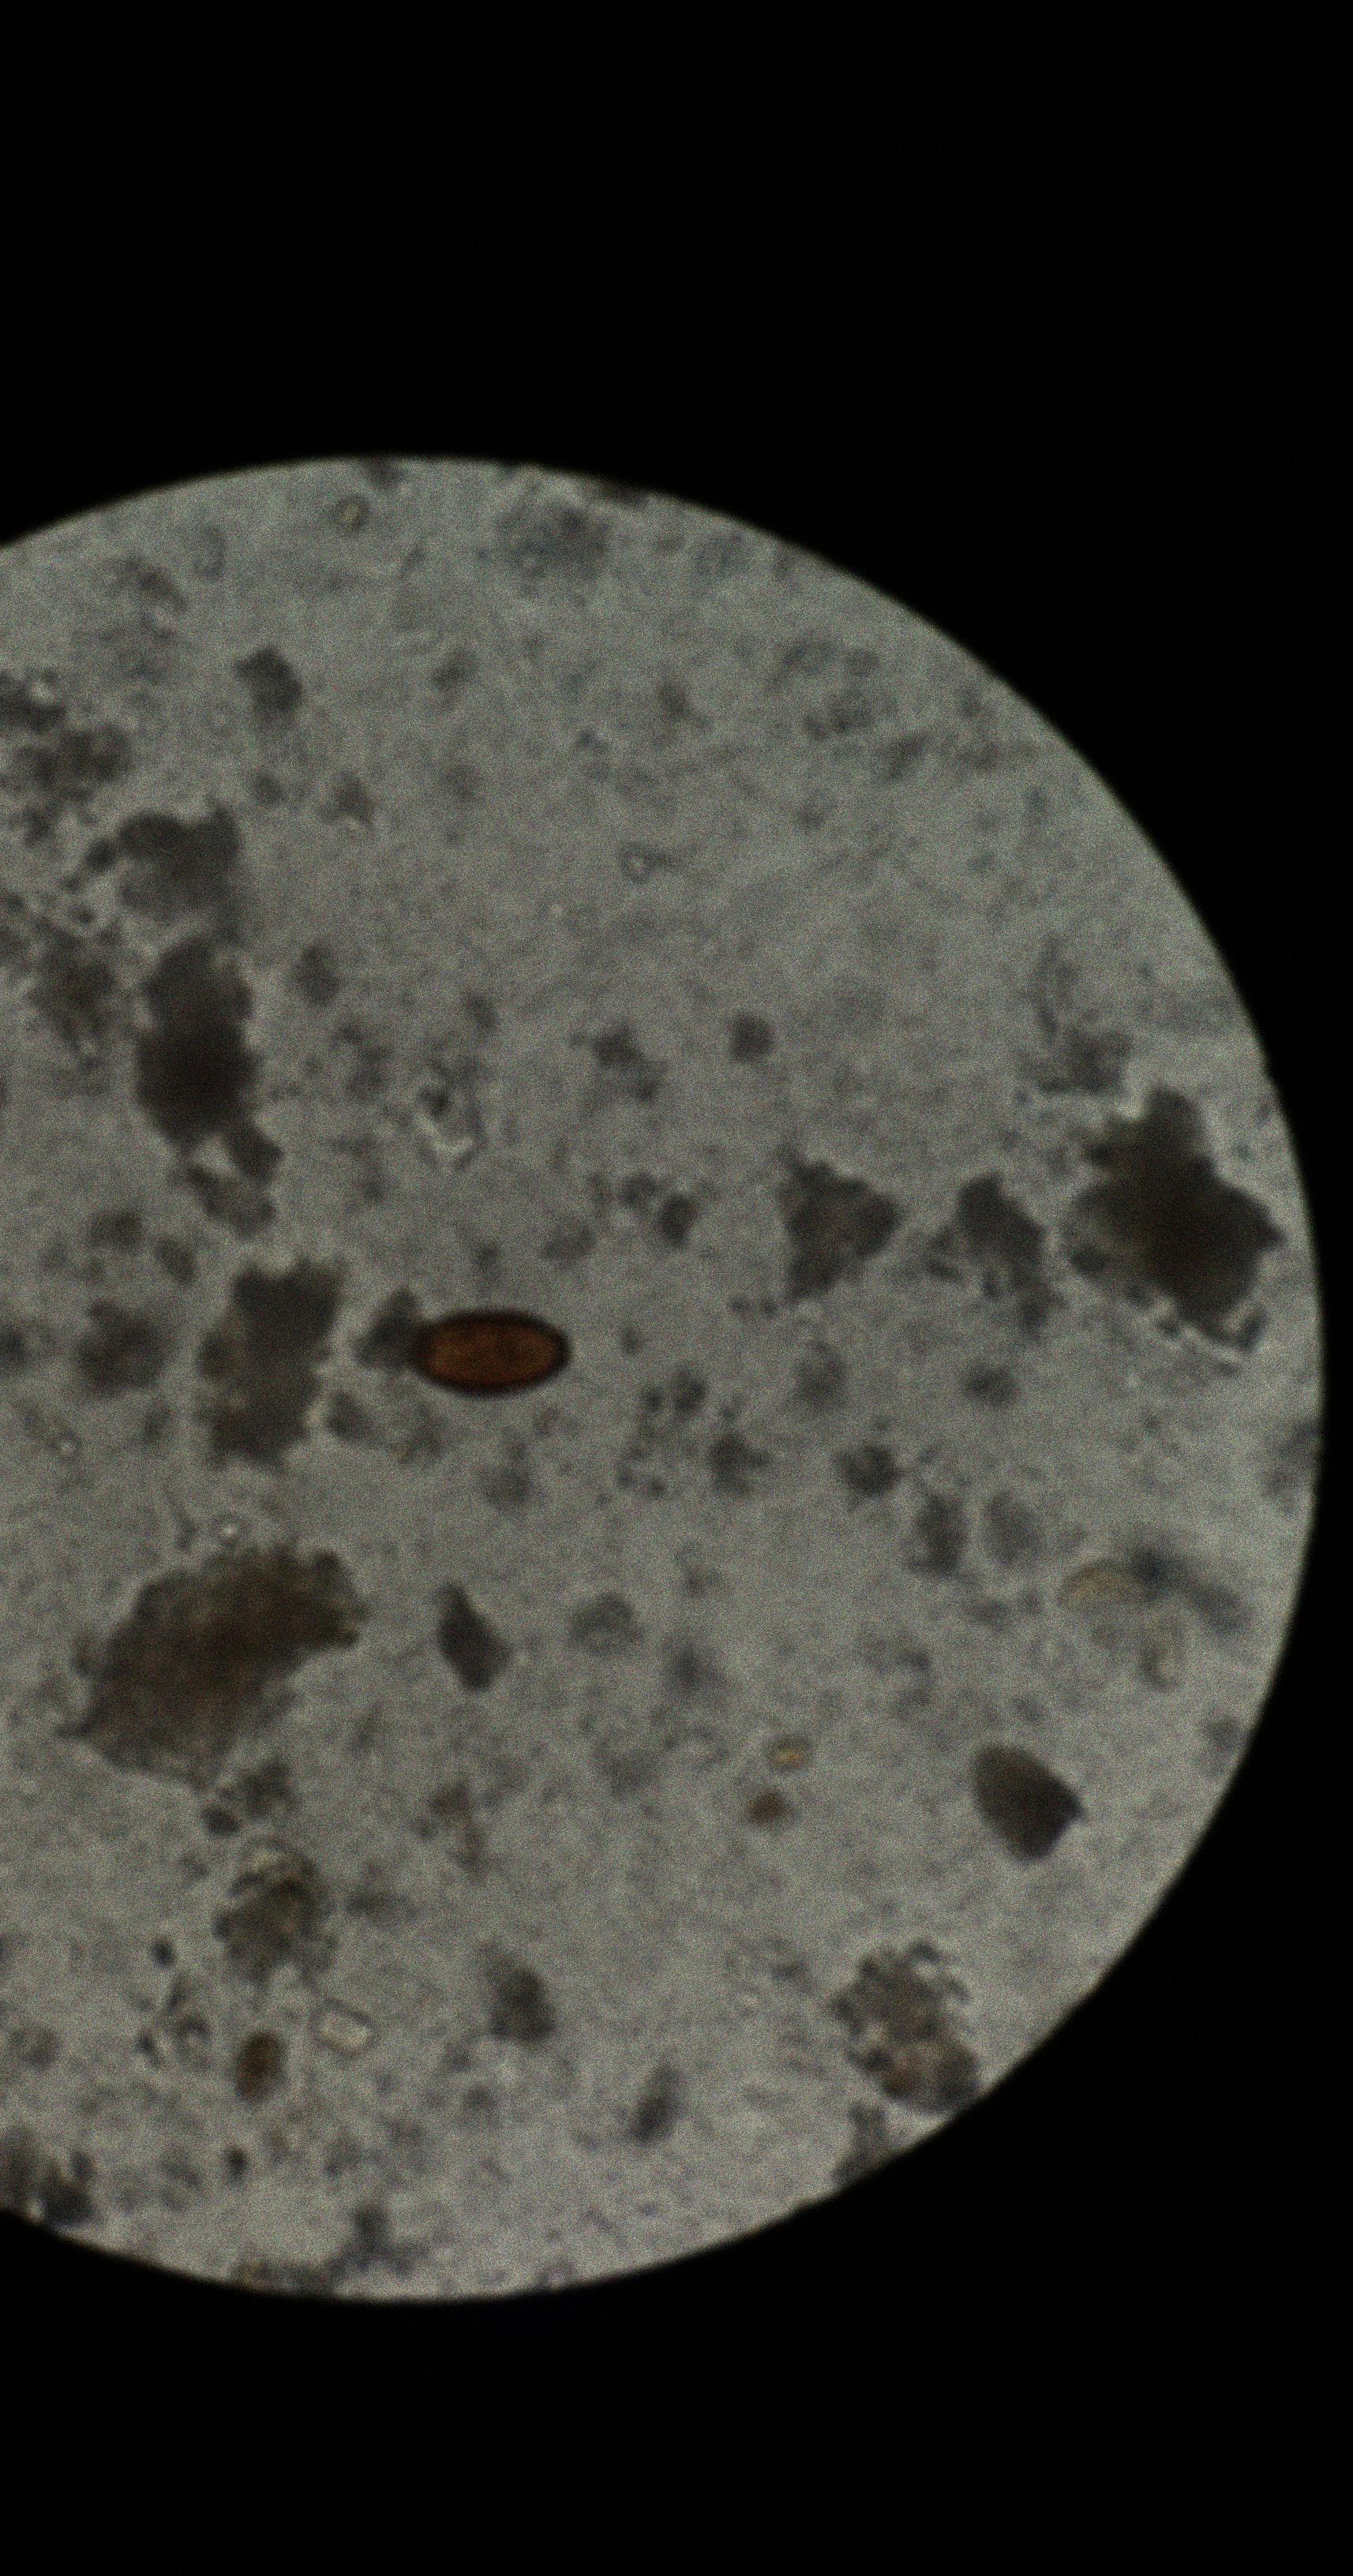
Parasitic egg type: Trichuris trichiura